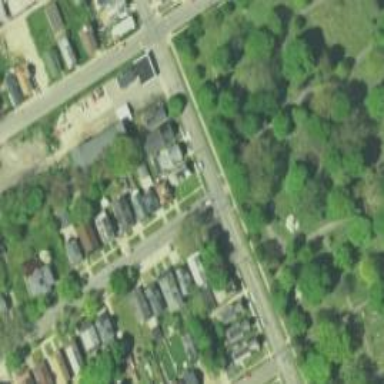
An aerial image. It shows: Neighborhood.